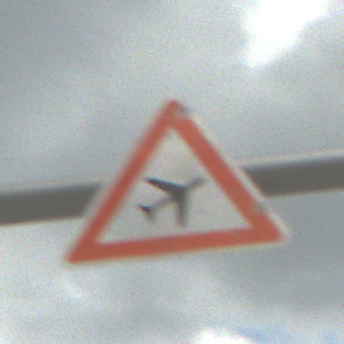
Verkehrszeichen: FlugbetriebLinks
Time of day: MorningAfternoon
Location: Outdoor (Suburban)
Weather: PartlyCloudy
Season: NotSpecified
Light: Natural